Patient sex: F
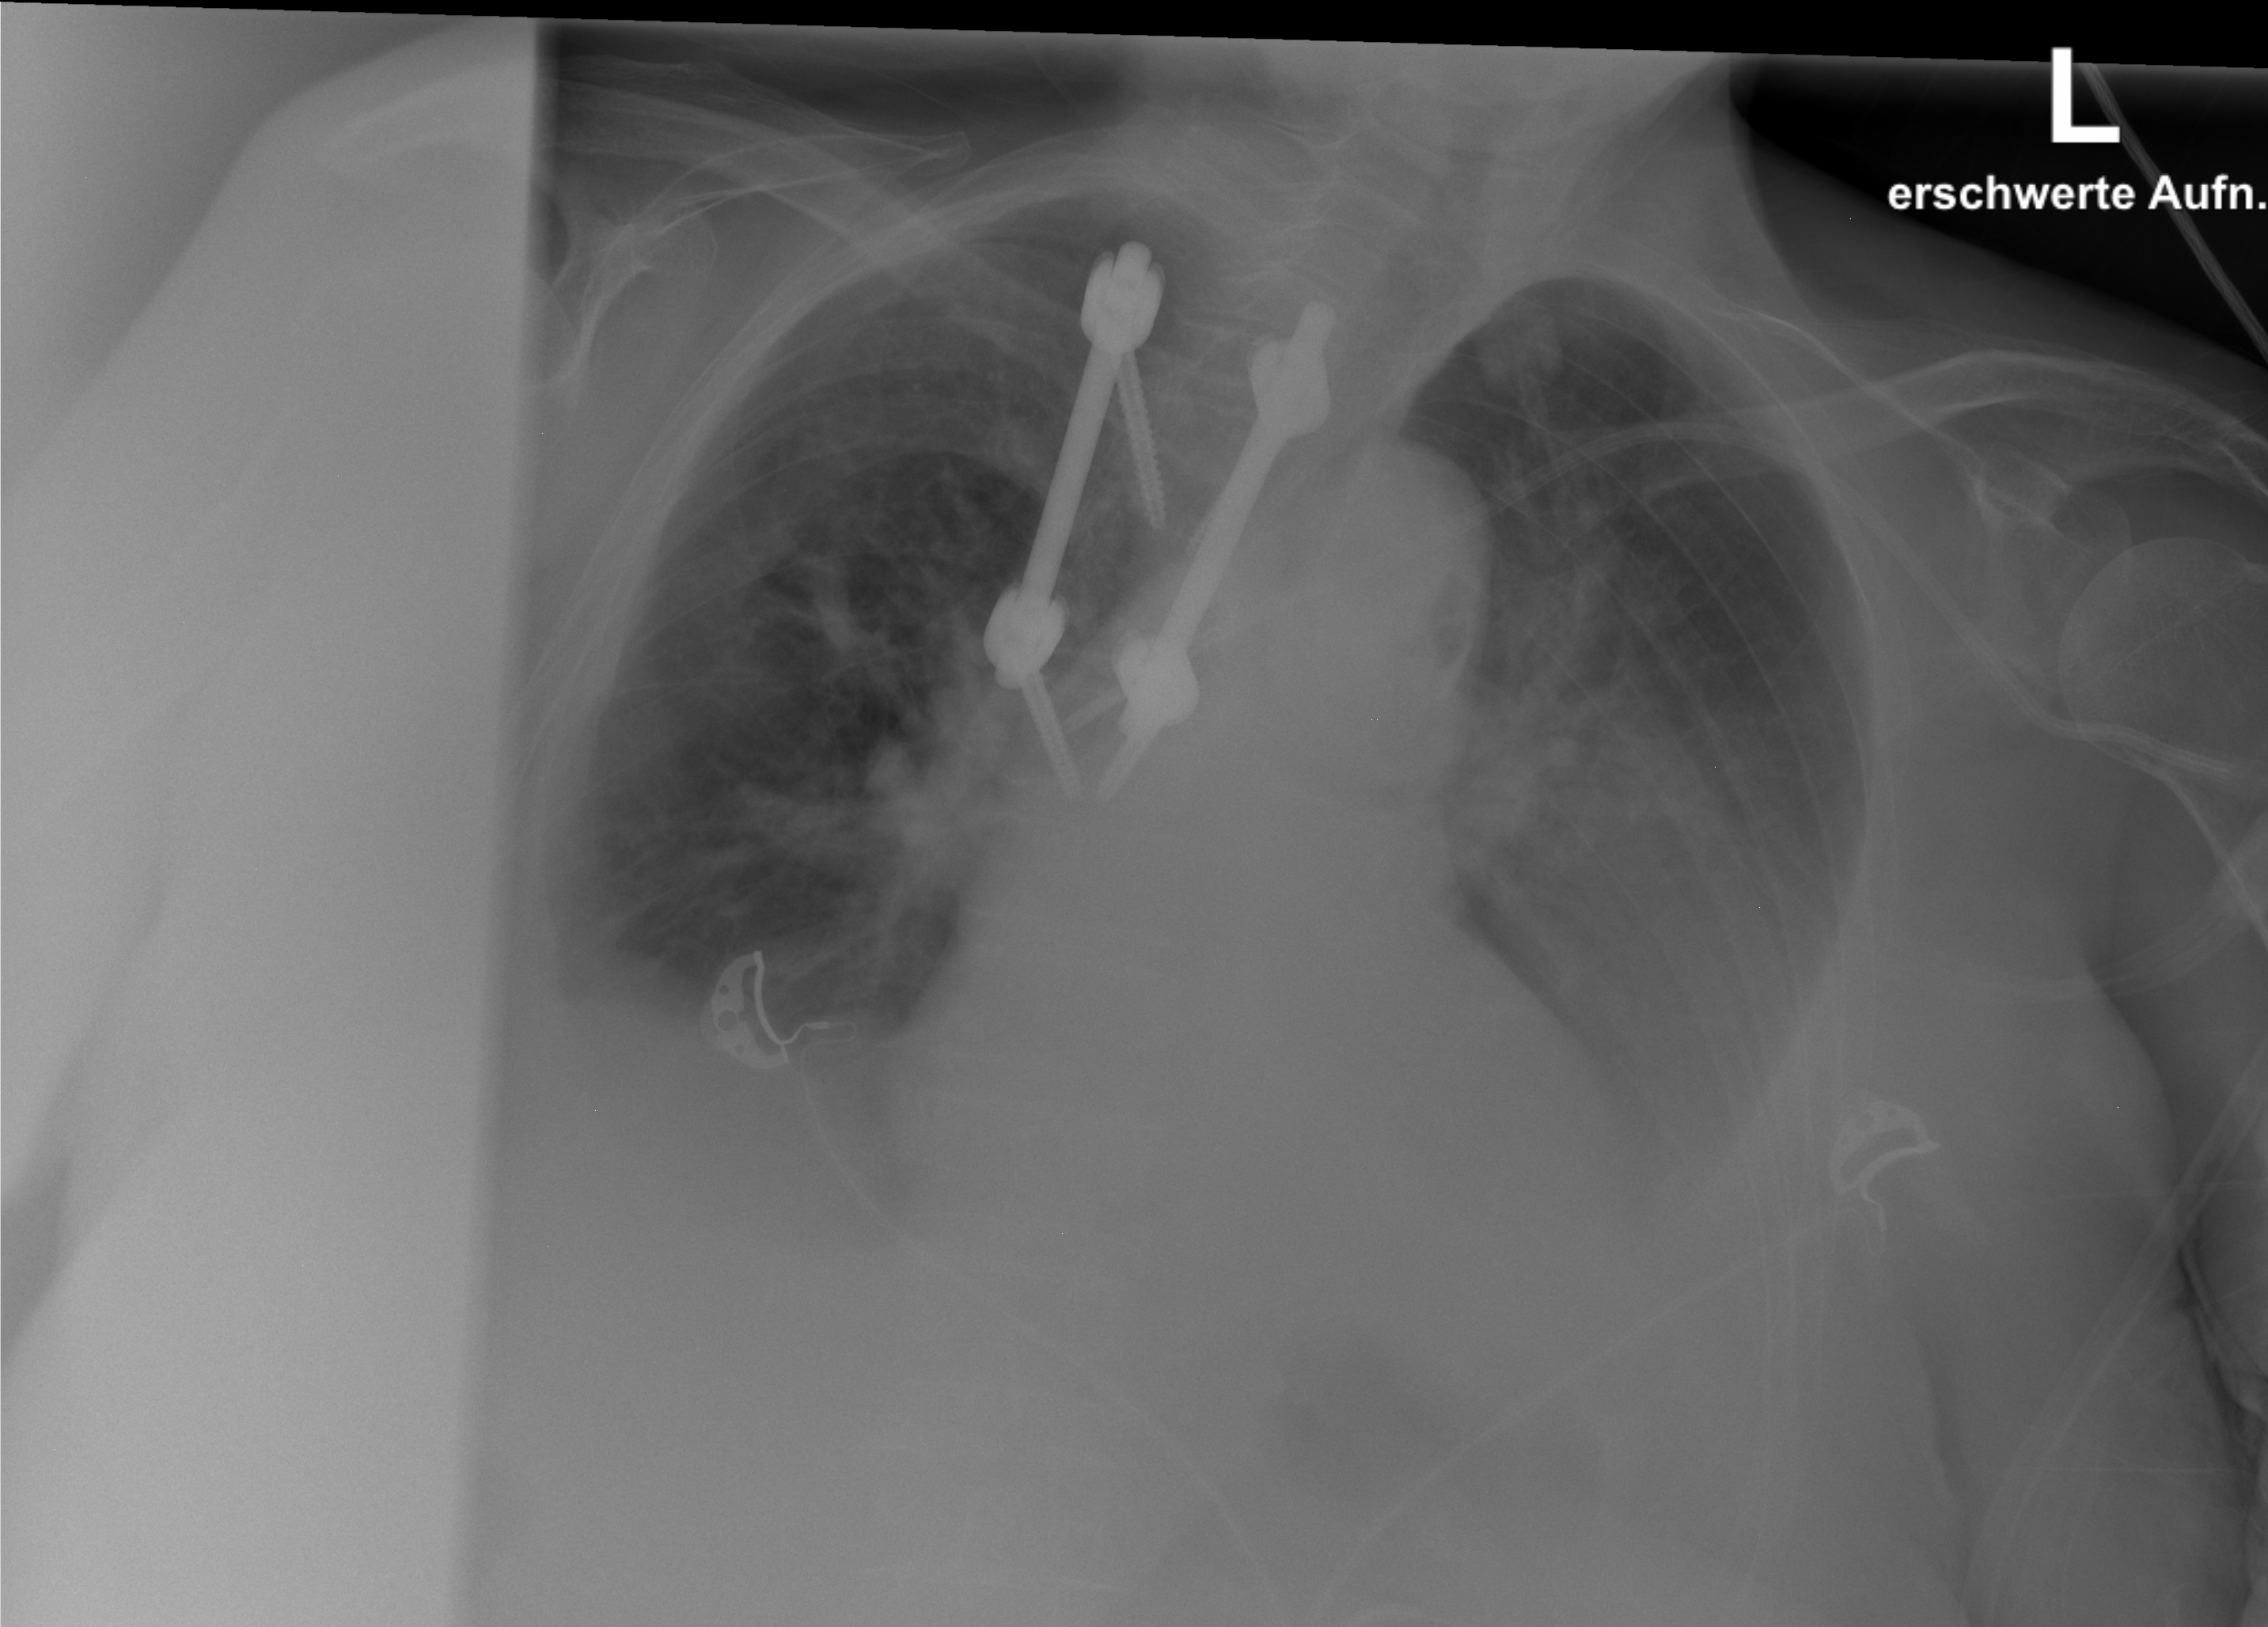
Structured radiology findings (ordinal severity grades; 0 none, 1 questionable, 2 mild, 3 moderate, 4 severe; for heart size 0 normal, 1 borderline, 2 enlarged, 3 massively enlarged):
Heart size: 1
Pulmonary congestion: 0
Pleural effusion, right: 2
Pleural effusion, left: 2
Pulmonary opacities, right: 0
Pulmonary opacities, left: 0
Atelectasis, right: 2
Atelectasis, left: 2